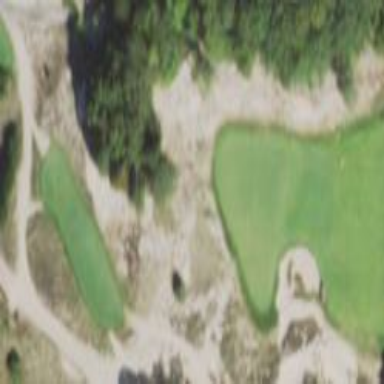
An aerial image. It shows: Sandy area is golf bunker.